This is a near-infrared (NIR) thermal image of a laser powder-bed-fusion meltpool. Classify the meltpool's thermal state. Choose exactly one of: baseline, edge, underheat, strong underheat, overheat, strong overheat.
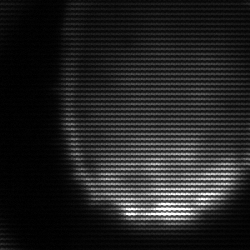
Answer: edge